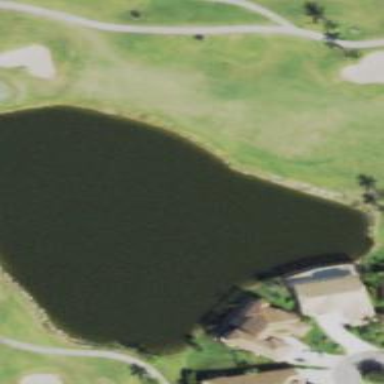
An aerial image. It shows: Picturesque scene of golf course with lateral water hazard.